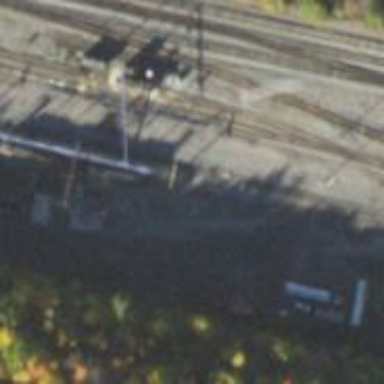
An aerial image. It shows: Railway yard.